Question: Some of our app store users are reporting a crash while searching their address book.
I'm pretty lost here cause I can't reproduce this issue.

Is there anything wrong with how I'm querying the address book ? Thanks!!
'''
+ (NSDictionary *) scanAddressBook
{
#if TARGET_OS_IPHONE
NSUInteger i;
CFIndex index;
ABAddressBookRef addressBook = ABAddressBookCreate();
NSArray *people = (NSArray *) ABAddressBookCopyArrayOfAllPeople(addressBook);
if ( people==nil || (people && ([people count] == 0)))
{
TRACE_LOG(@"scanAddressBook ", @"NO ADDRESS BOOK ENTRIES TO SCAN");
if(people) [people release];
CFRelease(addressBook);
return nil;
}
NSMutableArray *numbersArray = [NSMutableArray new];
NSMutableArray *mailsArray = [NSMutableArray new];
for ( i=0; i<[people count]; i++ )
{
NSAutoreleasePool* pool = [[NSAutoreleasePool alloc] init];
ABRecordRef person = (ABRecordRef)[people objectAtIndex:i];
NSMutableDictionary *phoneDictionary = [NSMutableDictionary new];
CFStringRef firstName = ABRecordCopyValue(person, kABPersonFirstNameProperty);
CFStringRef lastName = ABRecordCopyValue(person, kABPersonLastNameProperty);
NSString* log =[NSString stringWithFormat:@"-----CONTACT ENTRY -> %@ : %@", firstName, lastName ];
TRACE_LOG(@"scanAddressBook",log);
NSString *userName = @"NoName";
if (firstName && lastName)
userName = [NSString stringWithFormat:@"%@ %@", firstName, lastName];
else if (firstName)
userName = [NSString stringWithFormat:@"%@", firstName];
else if (lastName)
userName = [NSString stringWithFormat:@"%@", lastName];
if(firstName) CFRelease(firstName);
if(lastName) CFRelease(lastName);
//
// Phone Numbers
//
ABMutableMultiValueRef phoneNumbers = ABRecordCopyValue(person, kABPersonPhoneProperty);
CFIndex phoneNumberCount = ABMultiValueGetCount( phoneNumbers );
for ( index=0; index<phoneNumberCount; index++ )
{
CFStringRef phoneNumberLabel = ABMultiValueCopyLabelAtIndex( phoneNumbers, index);
CFStringRef phoneNumberValue = ABMultiValueCopyValueAtIndex( phoneNumbers, index);
CFStringRef phoneNumberLocalizedLabel = ABAddressBookCopyLocalizedLabel( phoneNumberLabel );
// converts "_$!<Work>!$_" to "work" and "_$!<Mobile>!$_" to "mobile"
// Find the ones you want here
//
NSString* log =[NSString stringWithFormat:@"-----PHONE ENTRY -> %@ : %@", phoneNumberLocalizedLabel, phoneNumberValue ];
TRACE_LOG(@"scanAddressBook",log);
if (![NetworkingUtils validatePhoneNumber:(NSString *)phoneNumberValue]) {
NSLog(@"invalid phone number: %@",phoneNumberValue);
CFRelease(phoneNumberLocalizedLabel);
CFRelease(phoneNumberLabel);
CFRelease(phoneNumberValue);
continue;
}
[phoneDictionary setObject:(NSString *)phoneNumberValue forKey:InviteUserDataNumberKeyID];
[phoneDictionary setObject:(NSString *)phoneNumberLocalizedLabel forKey:InviteUserDataNumberTypeKeyID];
[phoneDictionary setObject:(NSString *)userName forKey:InviteUserDataNameTypeKeyID];
CFRelease(phoneNumberLocalizedLabel);
CFRelease(phoneNumberLabel);
CFRelease(phoneNumberValue);
NSMutableDictionary *copyPhoneDict = [phoneDictionary copy];
[numbersArray addObject:copyPhoneDict];
[copyPhoneDict release];
}
CFRelease(phoneNumbers);
[phoneDictionary release];
NSMutableDictionary *mailDictionary = [NSMutableDictionary new];
ABMutableMultiValueRef emails = ABRecordCopyValue(person, kABPersonEmailProperty);
CFIndex mailsNumberCount = ABMultiValueGetCount( emails );
for ( index=0; index < mailsNumberCount; index++ )
{
CFStringRef emailValue = ABMultiValueCopyValueAtIndex( emails,index);
// converts "_$!<Work>!$_" to "work" and "_$!<Mobile>!$_" to "mobile"
// Find the ones you want here
//
NSString* log =[NSString stringWithFormat:@"-----EMAIL ENTRY -> : %@", emailValue ];
TRACE_LOG(@"scanAddressBook",log);
if (![NetworkingUtils validateEmail:(NSString *)emailValue]) {
NSLog(@"invalid email address: %@",(NSString *)emailValue);
if (emailValue) {
CFRelease(emailValue);
}
continue;
}
[mailDictionary setObject:(NSString *)emailValue forKey:InviteUserDataMailKeyID];
[mailDictionary setObject:(NSString *)@"email" forKey:InviteUserDataMailTypeKeyID];
[mailDictionary setObject:(NSString *)userName forKey:InviteUserDataMailOwnerKeyID];
if (emailValue) {
CFRelease(emailValue);
}
NSMutableDictionary *copyMailDict = [mailDictionary copy];
[mailsArray addObject:copyMailDict];
[copyMailDict release];
}
if(emails) CFRelease(emails);
[mailDictionary release];
[pool drain];
}
NSString *countryCode = [[NSUserDefaults standardUserDefaults] objectForKey:RequestUserCountryCodeKeyID];
if (!countryCode) {
NSLocale *locale = [NSLocale currentLocale];
NSString *aCode = [locale objectForKey: NSLocaleCountryCode];
countryCode = [[NetworkingUtils codesByCountryCode] objectForKey:aCode];
}
NSDictionary *aDictionary = [NSDictionary dictionaryWithObjectsAndKeys: [[numbersArray copy] autorelease], InviteUsersNumbersArrayKeyID,
[[mailsArray copy] autorelease], InviteUsersMailsArrayKeyID,
countryCode, RequestUserCountryCodeKeyID, nil];
[numbersArray release];
[mailsArray release];
[people release];
CFRelease(addressBook);
return aDictionary;
#else
return nil ;
#endif
}
'''
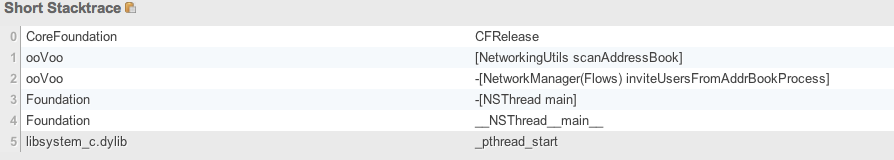
Answer: 'CFRelease()' will crash if you provide a 'NULL' value. I see most of your 'CFRelease()' calls do check for 'NULL', but not all of them.
Most likely one of these is triggering the crash?
I'm not very familiar with 'ABAddressBook', so don't know in what situations they would return 'NULL'.
On a related note, Objective-C's '-release' method does not crash on 'nil', so you may as well change: 'if(people) [people release];' to just '[people release];' as all methods in Objective-C will silently do nothing if sent to a 'nil'.